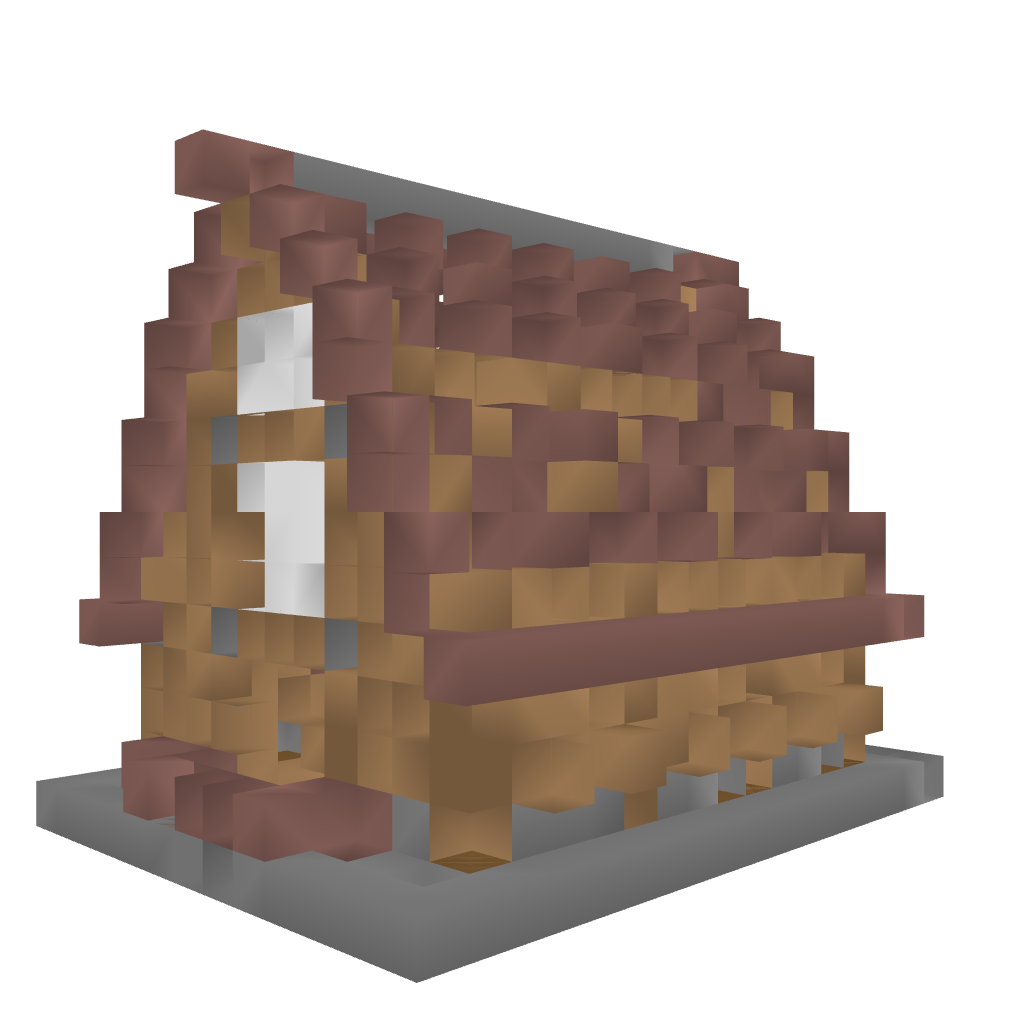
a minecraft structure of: EveV's Horse Barn high quality